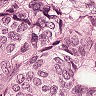
Metastatic tissue present: yes